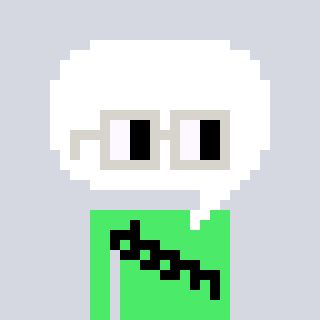
a pixel art character with square light gray glasses, a speech bubble-shaped head and a teal-colored body on a cool background